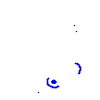
Particle: electron